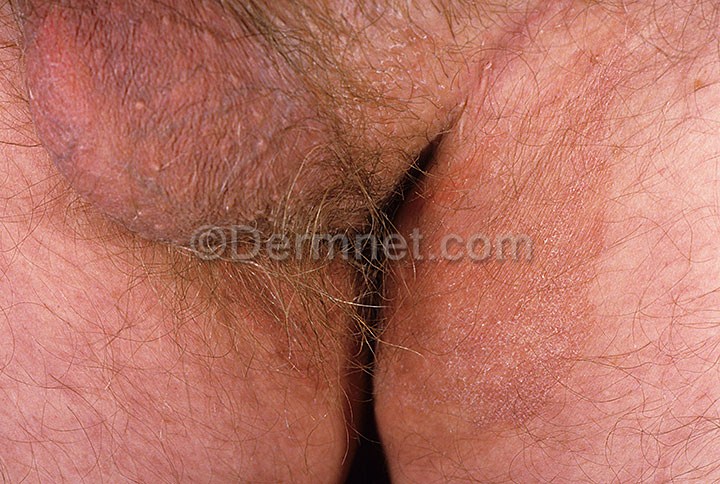
Disease: Tinea Ringworm Candidiasis and other Fungal Infections